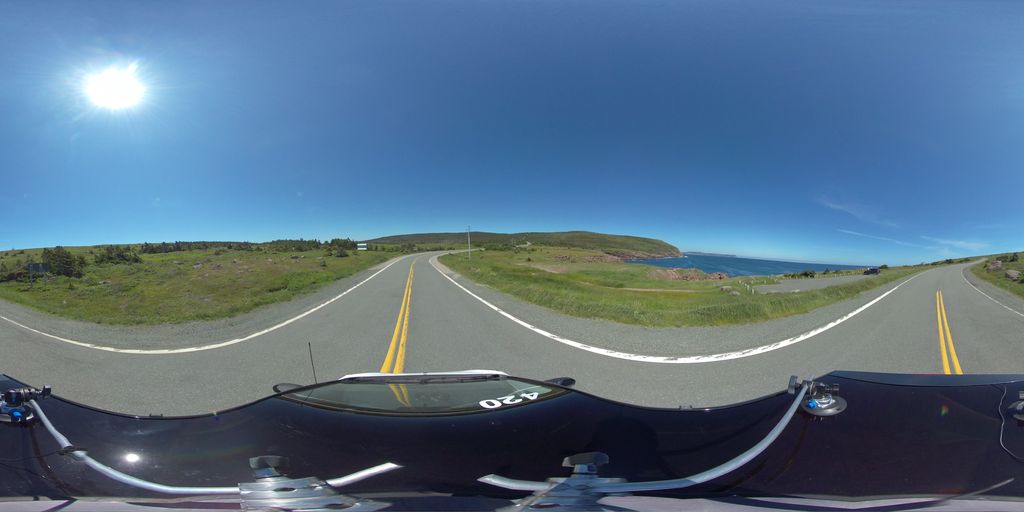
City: st_johns